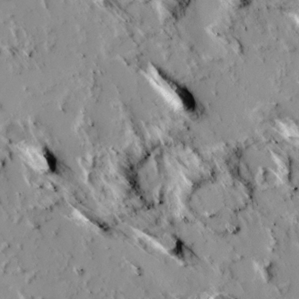
Label: non_frost